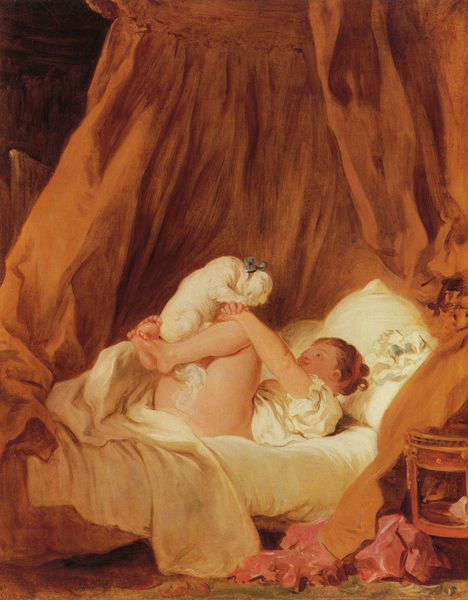
Titel: Jeune fille jouant avec un chien sur son lit, Ein junges Mädchen spielt mit einem Hund auf ihrem Bett
Künstler: Jean Honoré Fragonard
Standort: München
Institution: Alte Pinakothek
Schlagwörter: akt, blau, dunkel, fuß, gemälde, haut, himmel, nackt, schatten, weiß, gelb, grün, mädchen, ocker, braun, finger, frau, hell, holz, kleid, licht, orange, stuhl, tisch, hund, rot, tier, tuch, beige, hochformat, schleife, teppich, hemd, band, falten, kleidung, stirnband, bildnis, hände, porträt, vorhang, öl, morgen, boden, haare, interieur, stoff, decke, kind, nachthemd, saum, haarreif, höhle, locken, rokoko, rosa, seide, beine, fell, schwanz, hündchen, füße, hintern, kommode, liegen, halsband, haarband, ölgemälde, blue, curtain, kissen, pillow, pillows, red, white, arm, face, gardine, hair, interior, painting, room, table, woman, yellow, spielen, bed, bedroom, bett, bettdecke, blanket, gown, pink, rug, sheet, sheets, tischchen, brown, laken, erotik, gemach, liegend, matratze, schenkel, zehen, entblösst, freude, spiel, fussboden, katze, haustier, spielend, aufstehen, bettzeug, hand, bettlaken, naked, nude, heben, schlafgemach, ear, girl, head, baldachin, child, drapes, feet, ribbon, watteau, light, empire, shadow, fabric, mouth, dog, nachttisch, fach, desk, smile, bettuch, himmelbett, drape, drapery, satin, smiling, arms, cat, alkoven, decken, schosshund, back, foot, eye, legs, bare, boucher, fragonard, headband, pale, play, baby, hochheben, kuschelnd, malereik, matratzen, mops, playing, gemäkde, shirt, hold, bow, pet, obszön, tischen, canopy, laughing, playful, leg, blaue schleife, im bett, rpsa, furniture, young woman, birth, soft, po, 1700, laying, browns, laugh, shild, nightgown, schleifs, white dog, puppy, spread, füpsse, geine, kossen, entblößßt, night stand, bedsheets, cchild, alkov